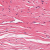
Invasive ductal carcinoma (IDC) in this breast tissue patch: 0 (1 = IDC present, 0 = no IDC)